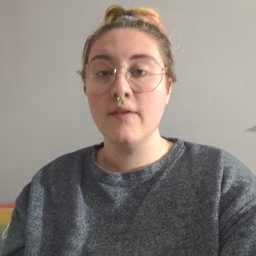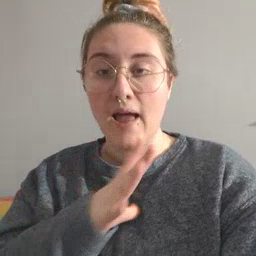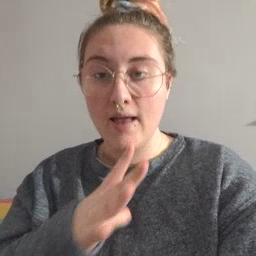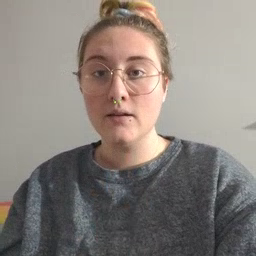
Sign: fine